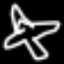
Label: airplane